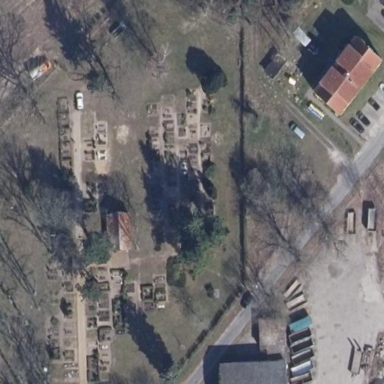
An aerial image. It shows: Cemetery.